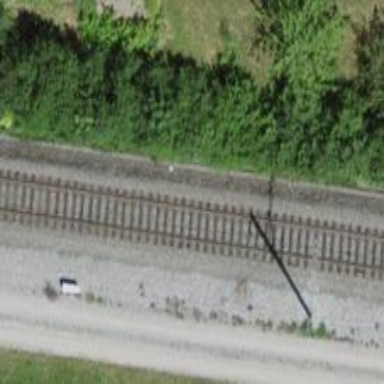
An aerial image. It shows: Railway switch.